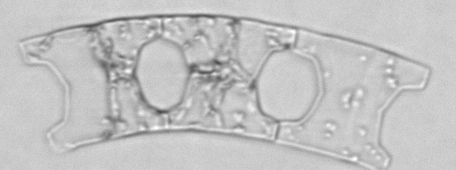
Label: Eucampia